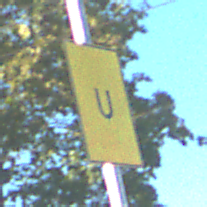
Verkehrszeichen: AnkuendigungOderFortsetzungUmleitungOhnePfeilsymbol
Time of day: MorningAfternoon
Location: Outdoor (Urban)
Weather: Clear
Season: NotSpecified
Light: Natural